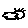
Label: cloud